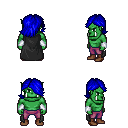
a pixel art fantasy rpg character, male body template, orc, green skin, black cape, magenta pants, blue swoop hairstyle, white cloth bracers, brown shoes, four views (front, back, left, right), 2x2 character sprite sheet, small pixel art, hard edges, no anti-aliasing